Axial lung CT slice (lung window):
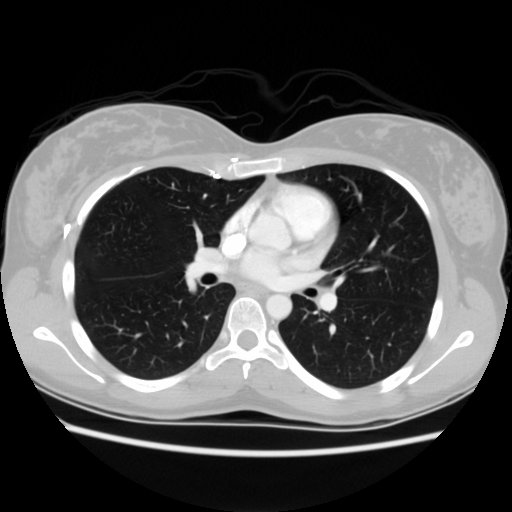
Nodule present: no